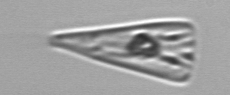
Label: Licmophora